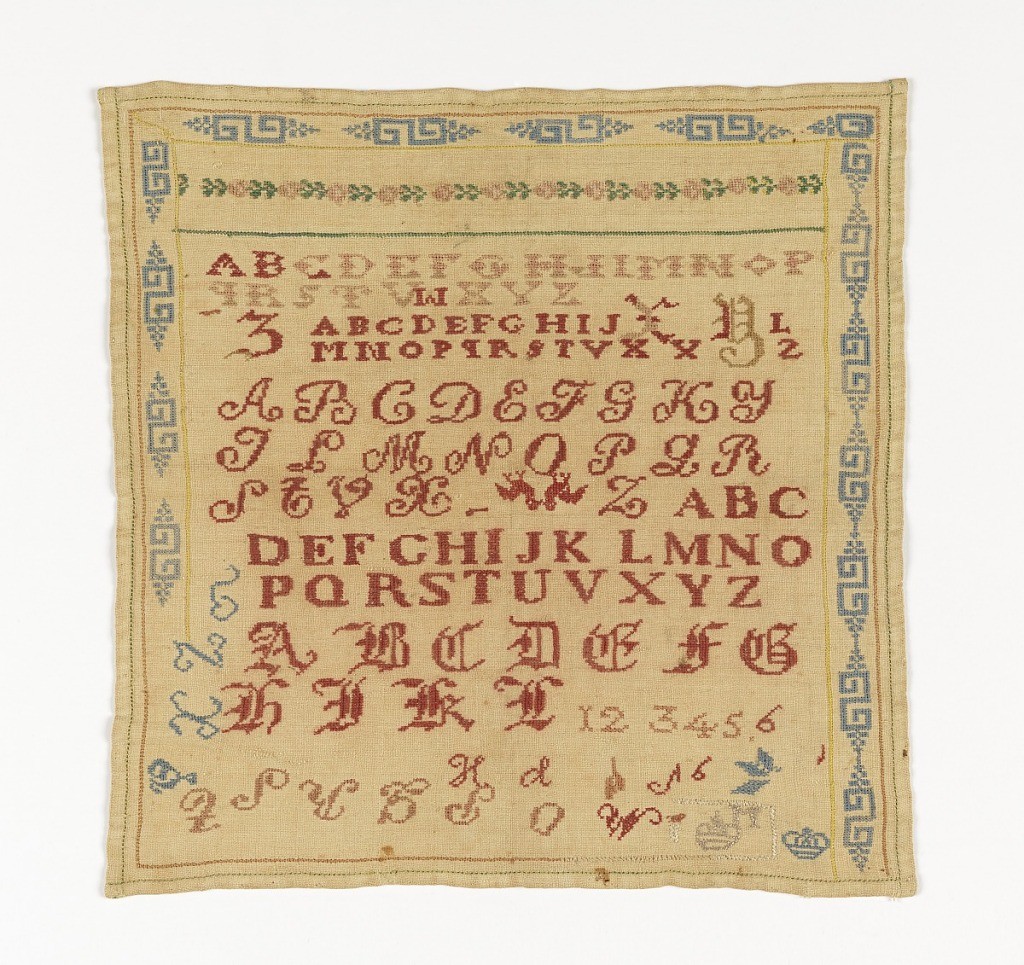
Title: Sampler
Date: early 19th century
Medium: silk embroidery on linen foundation Technique: embroidered
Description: Alphabets and numerals with one cross border in rose pattern and another incomplete border in an ornamental fret.